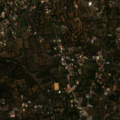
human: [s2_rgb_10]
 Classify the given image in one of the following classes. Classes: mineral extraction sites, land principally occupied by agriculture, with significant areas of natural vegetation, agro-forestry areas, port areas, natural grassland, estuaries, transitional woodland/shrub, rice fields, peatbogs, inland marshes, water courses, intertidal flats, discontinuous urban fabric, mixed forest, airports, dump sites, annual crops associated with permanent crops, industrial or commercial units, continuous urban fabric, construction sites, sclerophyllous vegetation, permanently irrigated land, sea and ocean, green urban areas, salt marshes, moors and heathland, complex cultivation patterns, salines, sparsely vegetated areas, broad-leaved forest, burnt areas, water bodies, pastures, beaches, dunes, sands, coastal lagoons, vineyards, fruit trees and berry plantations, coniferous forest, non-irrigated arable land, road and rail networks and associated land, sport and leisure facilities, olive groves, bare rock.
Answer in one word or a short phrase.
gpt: annual crops associated with permanent crops, sclerophyllous vegetation